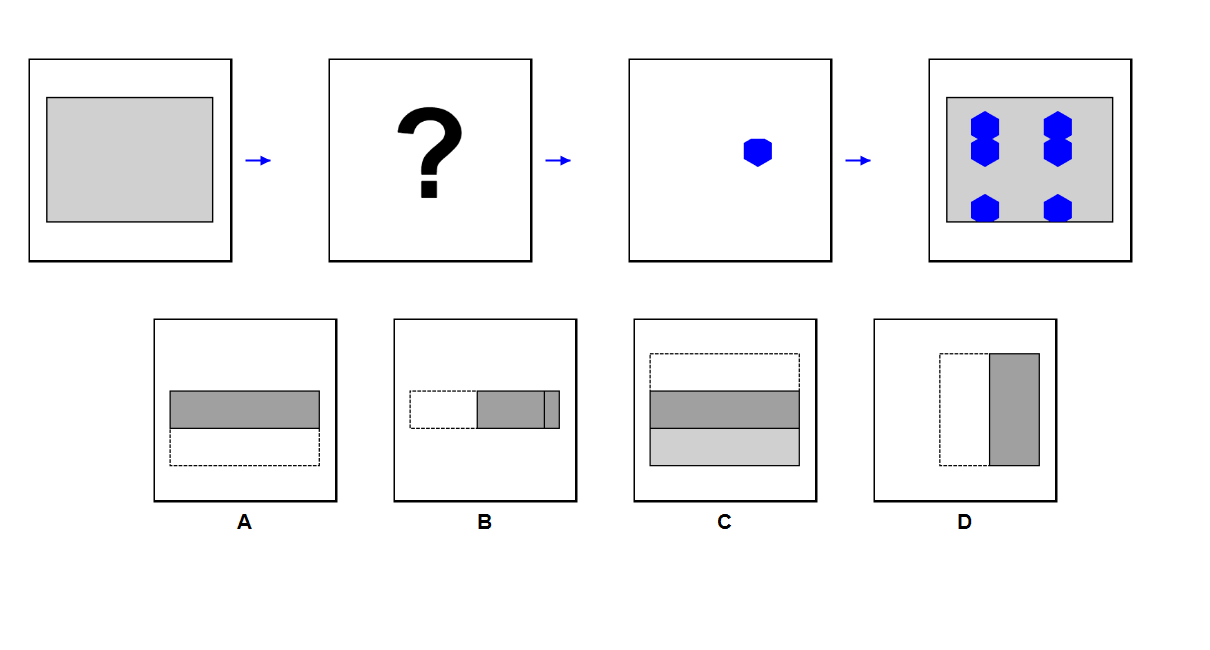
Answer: D